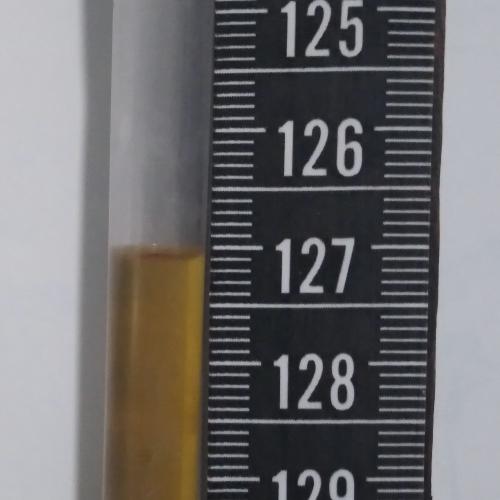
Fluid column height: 127.1 cm